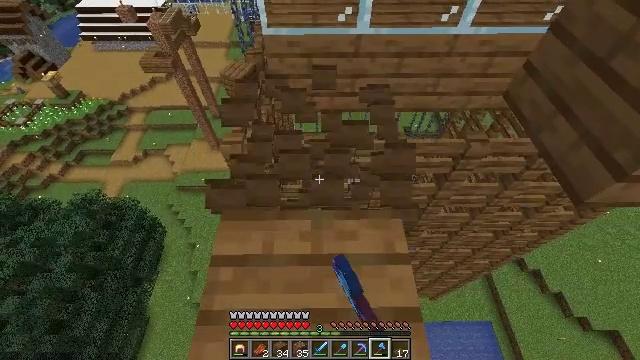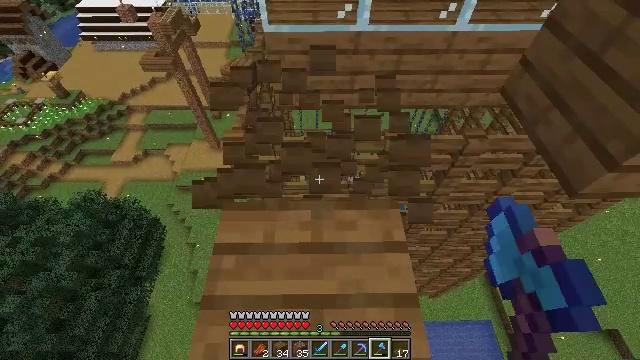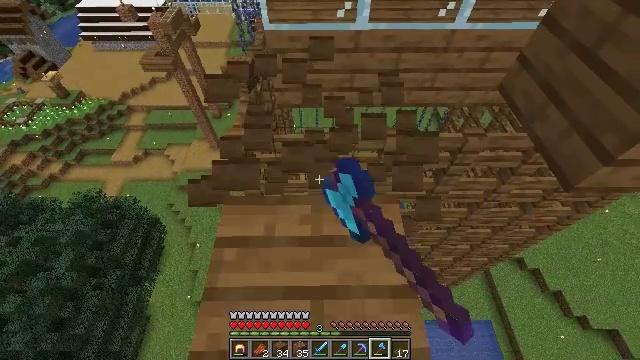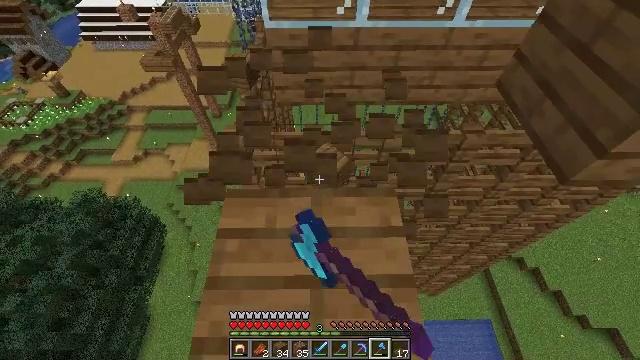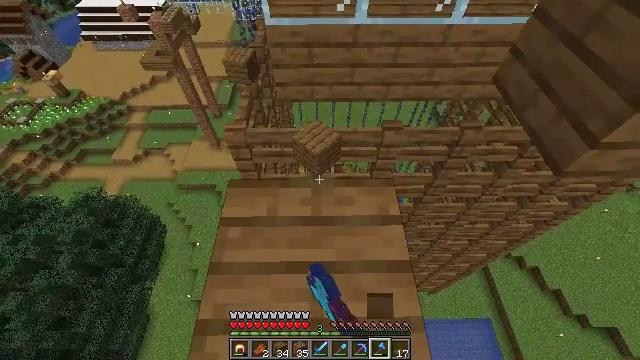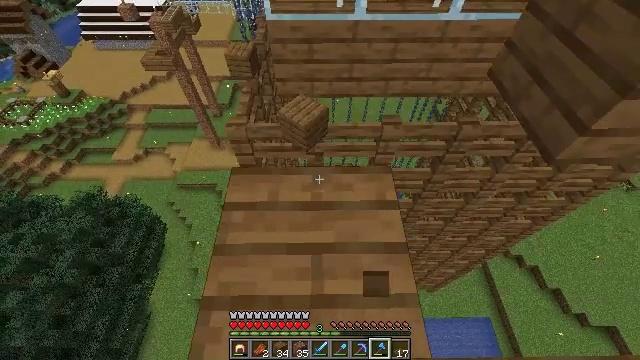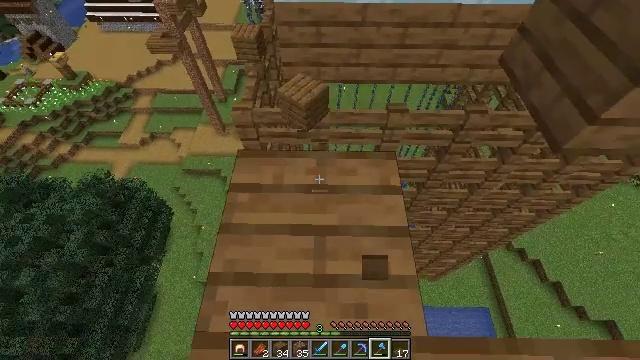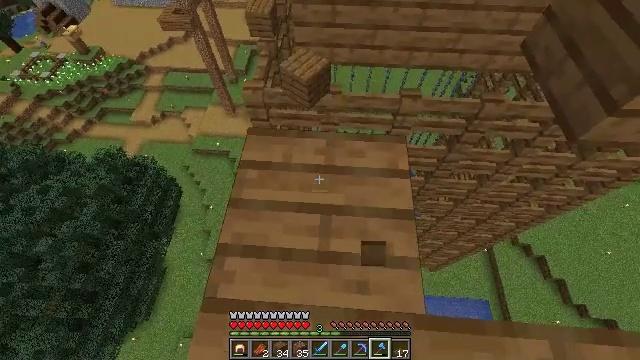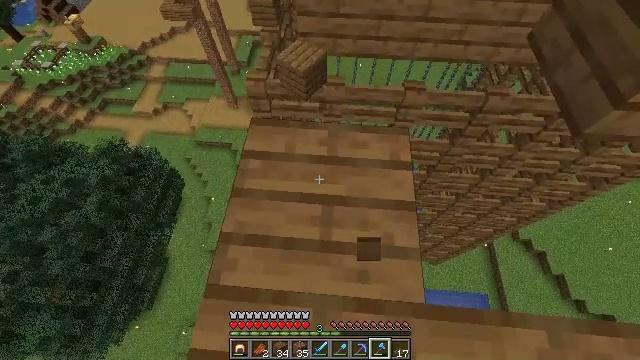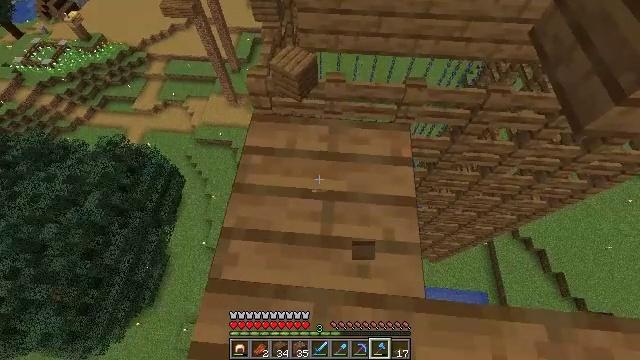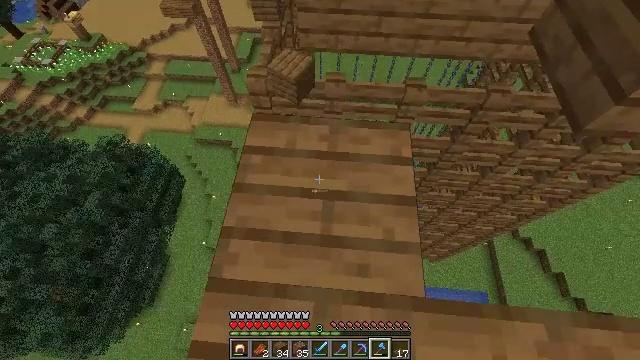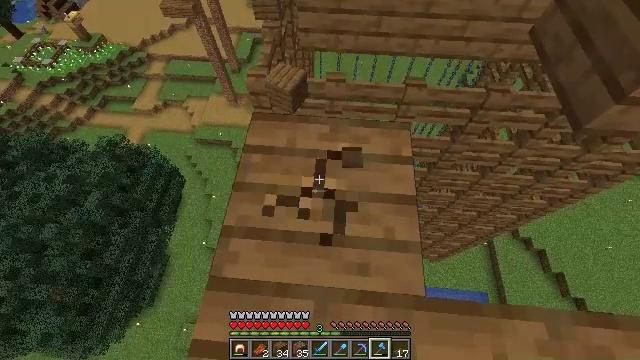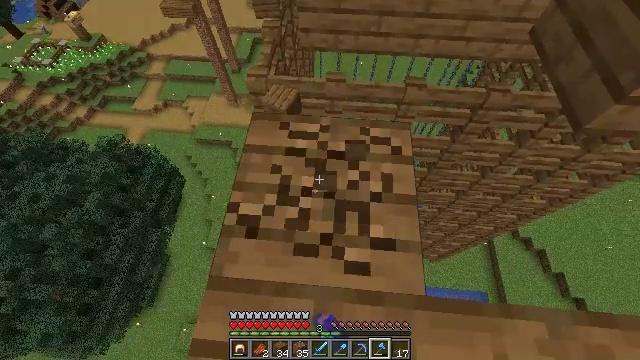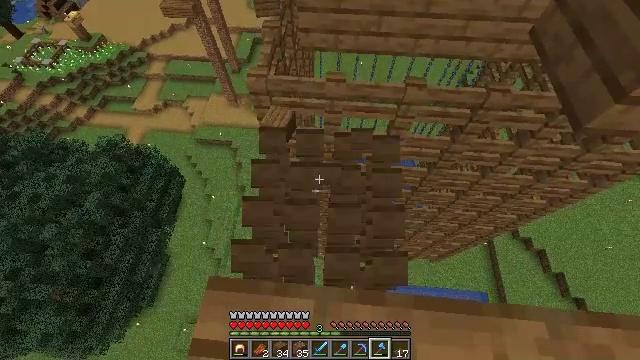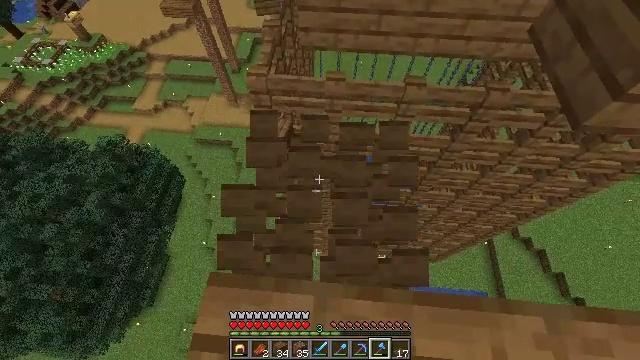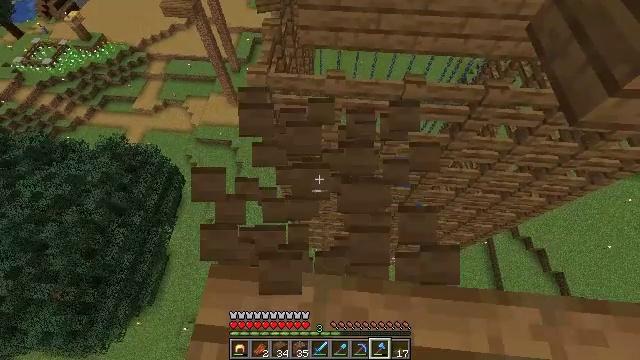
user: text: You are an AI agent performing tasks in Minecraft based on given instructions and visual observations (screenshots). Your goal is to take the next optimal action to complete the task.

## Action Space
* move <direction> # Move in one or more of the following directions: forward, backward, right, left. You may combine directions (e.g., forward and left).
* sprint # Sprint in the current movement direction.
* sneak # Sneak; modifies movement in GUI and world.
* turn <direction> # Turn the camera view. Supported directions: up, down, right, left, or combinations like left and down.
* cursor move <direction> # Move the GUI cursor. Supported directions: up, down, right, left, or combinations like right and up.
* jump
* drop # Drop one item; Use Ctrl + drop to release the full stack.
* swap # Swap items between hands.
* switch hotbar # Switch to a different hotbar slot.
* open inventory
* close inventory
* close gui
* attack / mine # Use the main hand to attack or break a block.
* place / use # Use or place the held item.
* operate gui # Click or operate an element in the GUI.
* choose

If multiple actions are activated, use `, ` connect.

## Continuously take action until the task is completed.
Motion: motion action
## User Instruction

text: Harvest spruce planks for building.
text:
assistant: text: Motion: move back, sneak, attack / mine
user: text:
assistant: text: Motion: move back, sneak, attack / mine
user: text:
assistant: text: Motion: move back, sneak, attack / mine
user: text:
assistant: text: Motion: move back, sneak, attack / mine
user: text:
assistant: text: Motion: move back, sneak
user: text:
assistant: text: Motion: sneak, turn left and down
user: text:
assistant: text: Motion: sneak, turn left and down
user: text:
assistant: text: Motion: sneak, turn down
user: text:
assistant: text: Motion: sneak
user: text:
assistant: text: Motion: sneak
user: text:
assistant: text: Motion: sneak, attack / mine
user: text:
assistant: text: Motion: sneak, attack / mine
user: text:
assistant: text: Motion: sneak, attack / mine
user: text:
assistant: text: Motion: move back, sneak, attack / mine
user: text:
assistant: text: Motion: move back, sneak, attack / mine
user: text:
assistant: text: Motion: move back, sneak, attack / mine
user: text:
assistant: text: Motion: move back, sneak, attack / mine
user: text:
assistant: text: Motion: move back, sneak, attack / mine
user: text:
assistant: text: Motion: move back, sneak, attack / mine
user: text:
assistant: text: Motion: move back, sneak
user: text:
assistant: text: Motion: move back, sneak
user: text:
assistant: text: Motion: sneak
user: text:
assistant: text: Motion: sneak, turn right
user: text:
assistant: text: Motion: sneak, turn right
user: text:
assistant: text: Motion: sneak, turn right and up
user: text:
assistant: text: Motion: sneak, turn right and up
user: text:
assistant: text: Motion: sneak, turn right and up
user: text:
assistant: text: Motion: sneak, turn right and up
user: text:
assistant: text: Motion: sneak, turn right and up
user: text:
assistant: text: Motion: move forward, sneak